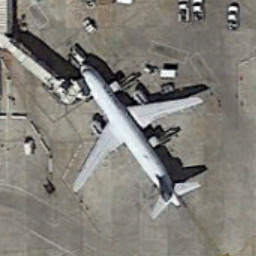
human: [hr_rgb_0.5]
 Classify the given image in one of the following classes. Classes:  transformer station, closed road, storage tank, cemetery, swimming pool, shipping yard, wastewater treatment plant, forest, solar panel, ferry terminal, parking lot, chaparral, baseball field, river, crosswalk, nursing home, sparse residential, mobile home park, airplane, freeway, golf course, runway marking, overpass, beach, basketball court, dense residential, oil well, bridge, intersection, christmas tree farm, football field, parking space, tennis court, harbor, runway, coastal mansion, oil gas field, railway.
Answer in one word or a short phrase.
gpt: airplane